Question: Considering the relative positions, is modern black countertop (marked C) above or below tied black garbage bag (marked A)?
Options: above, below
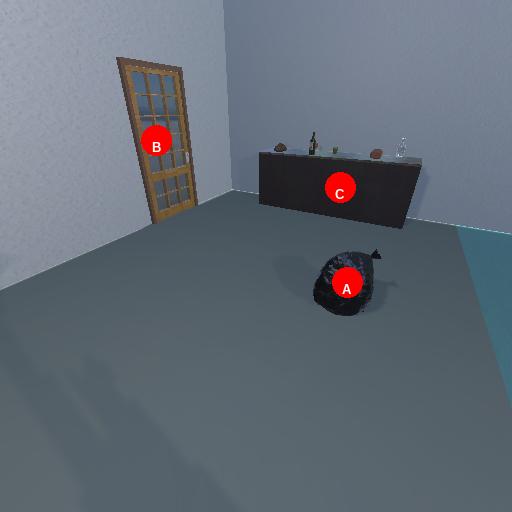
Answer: above